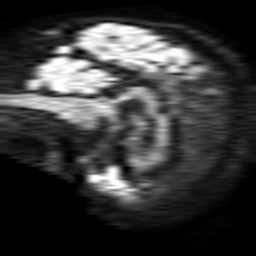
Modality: TRACE
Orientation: sagittal
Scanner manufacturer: philips
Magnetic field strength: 1.5 T
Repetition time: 3.403 s
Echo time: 0.06922 s